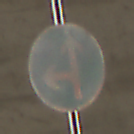
Verkehrszeichen: VorgeschriebeneFahrtrichtungGeradeausOderLinks
Umgebung: Roofed, Tunnel
Tageszeit: Midday
Wetter: NotSpecified
Licht: Natural
Jahreszeit: NotSpecified
Kontrast: MediumContrast